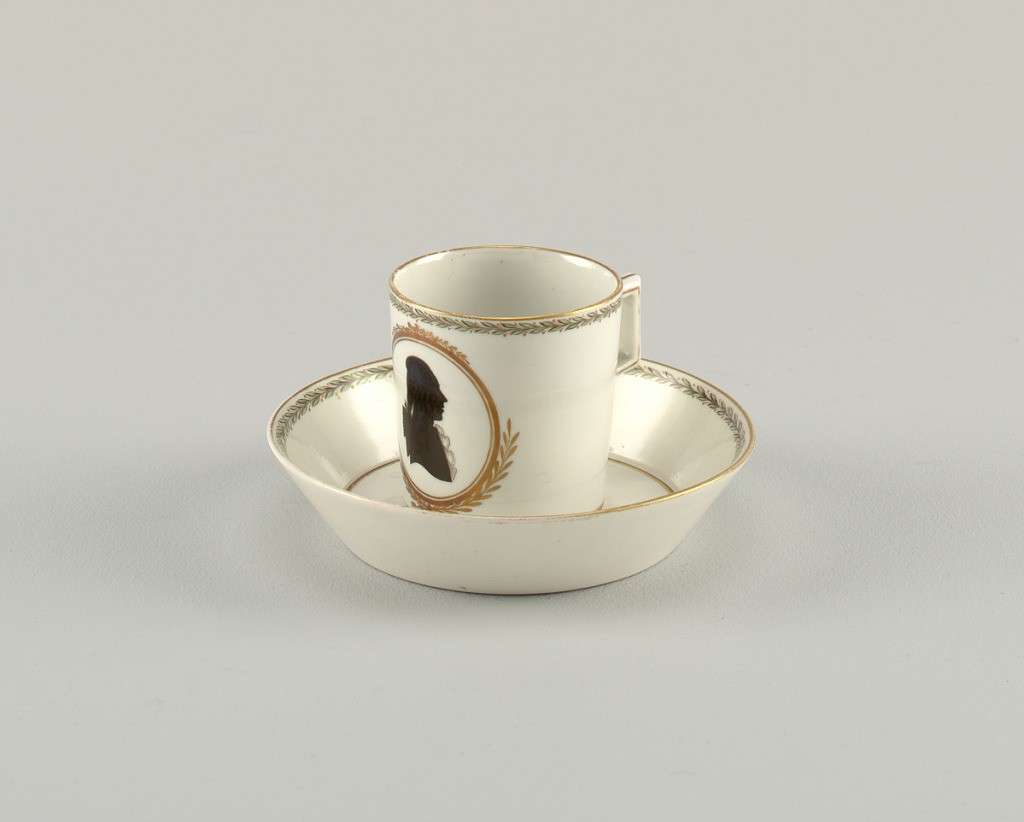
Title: Cup and Saucer
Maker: Gotha Porcelain Factory, German, established ca. 1757
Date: early 19th century
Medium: porcelain, vitreous enamel, gold
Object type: cup and saucer
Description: Silhouette, facing right on cup with saucer and wooden stand.